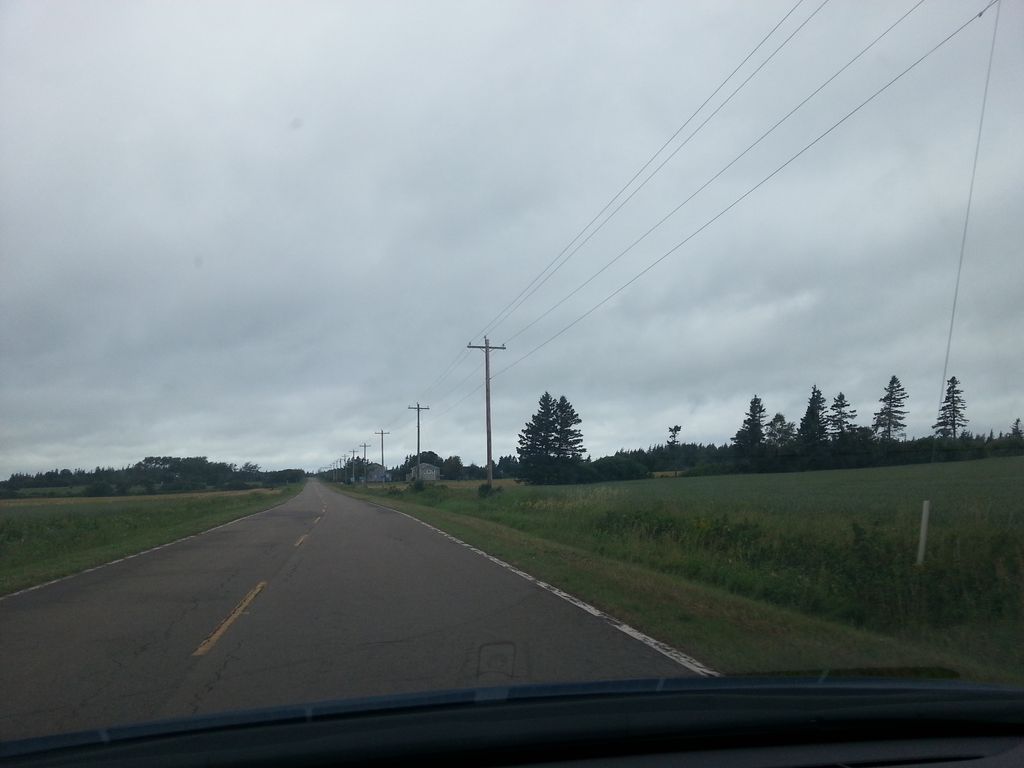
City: charlottetown